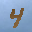
Label: 4